Field crop: maize
Growth stage: 2
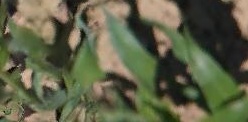
Species: maize